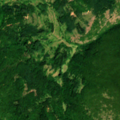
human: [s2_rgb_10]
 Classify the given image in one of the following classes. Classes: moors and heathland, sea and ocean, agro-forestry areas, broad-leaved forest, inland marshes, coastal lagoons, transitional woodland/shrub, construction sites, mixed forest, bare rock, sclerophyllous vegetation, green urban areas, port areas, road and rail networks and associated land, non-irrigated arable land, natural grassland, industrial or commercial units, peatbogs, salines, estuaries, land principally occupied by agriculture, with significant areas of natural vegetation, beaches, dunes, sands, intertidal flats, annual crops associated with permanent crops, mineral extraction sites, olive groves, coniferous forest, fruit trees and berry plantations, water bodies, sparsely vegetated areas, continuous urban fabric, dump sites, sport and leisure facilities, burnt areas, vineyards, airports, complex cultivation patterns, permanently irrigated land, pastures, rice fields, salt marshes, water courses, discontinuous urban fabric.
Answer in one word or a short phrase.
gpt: broad-leaved forest, natural grassland, transitional woodland/shrub